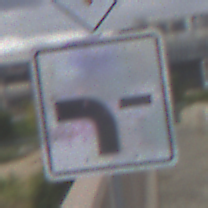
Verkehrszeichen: VerlaufVorfahrtsstrasse6
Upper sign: Vorfahrtsstrasse
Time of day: MorningAfternoon
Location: Outdoor (Suburban)
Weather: PartlyCloudy
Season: NotSpecified
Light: Natural